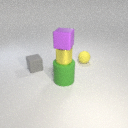
large green rubber cylinder below small yellow metal cylinder